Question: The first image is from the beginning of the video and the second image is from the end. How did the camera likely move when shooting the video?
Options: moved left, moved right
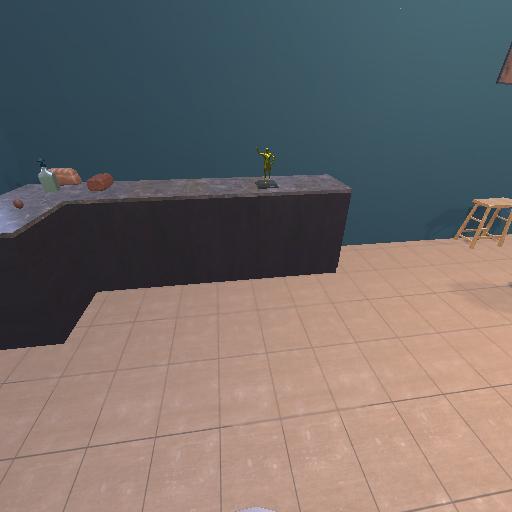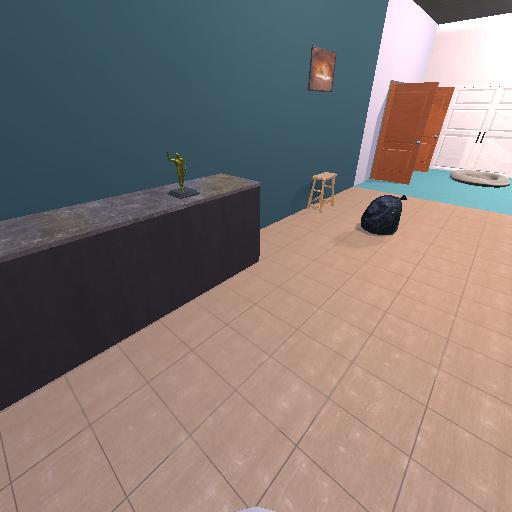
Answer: moved left